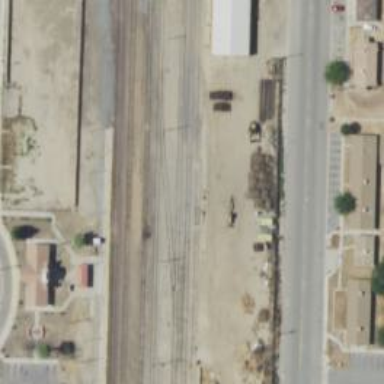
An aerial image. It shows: Rail spur service.